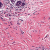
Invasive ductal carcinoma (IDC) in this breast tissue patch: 0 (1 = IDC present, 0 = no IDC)